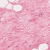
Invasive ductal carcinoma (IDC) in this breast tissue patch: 0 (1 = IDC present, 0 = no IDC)